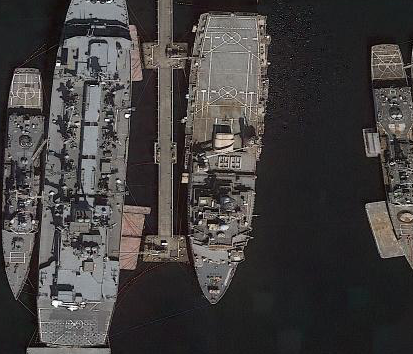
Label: combat